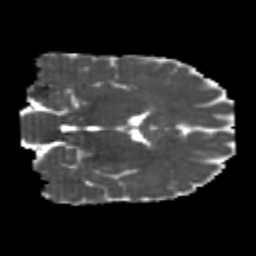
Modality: MD
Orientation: coronal
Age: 22
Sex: male
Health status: healthy
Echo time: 0.074 s